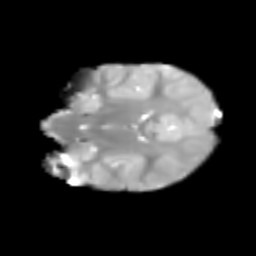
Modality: T2w
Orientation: coronal
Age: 6
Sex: female
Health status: healthy